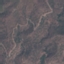
Label: HerbaceousVegetation